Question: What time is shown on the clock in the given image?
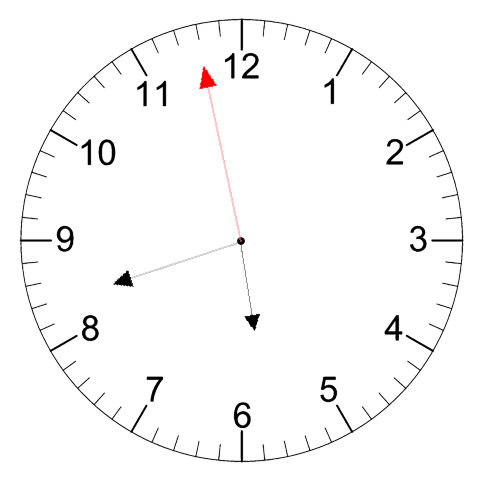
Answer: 05:41:58